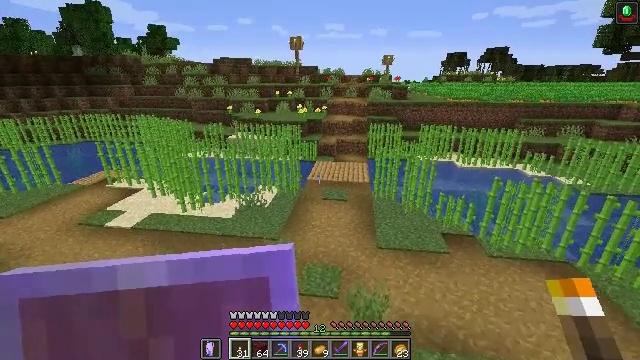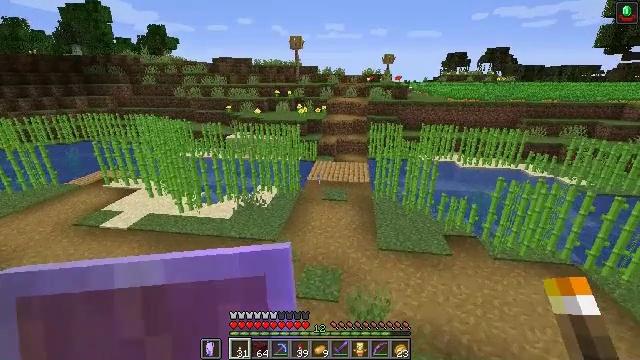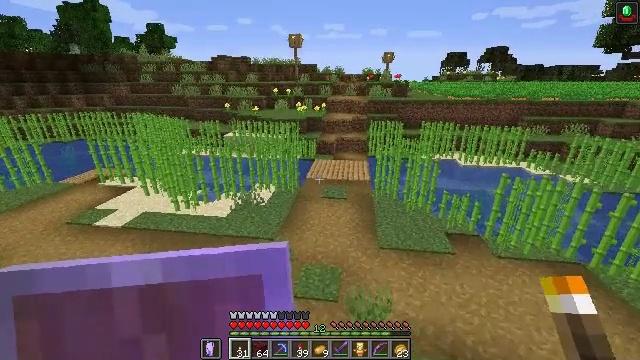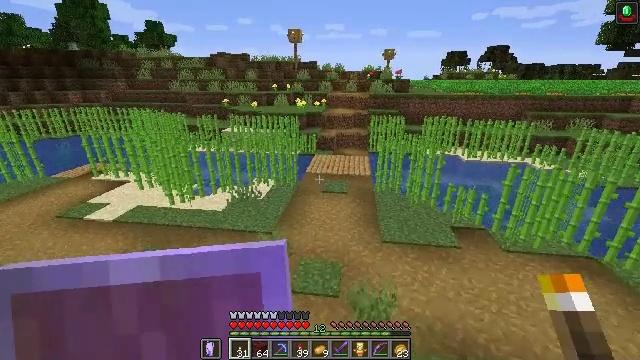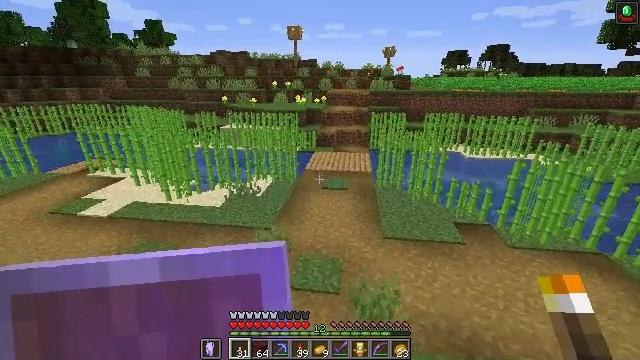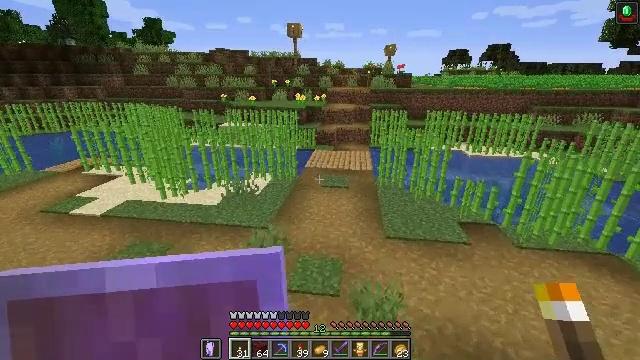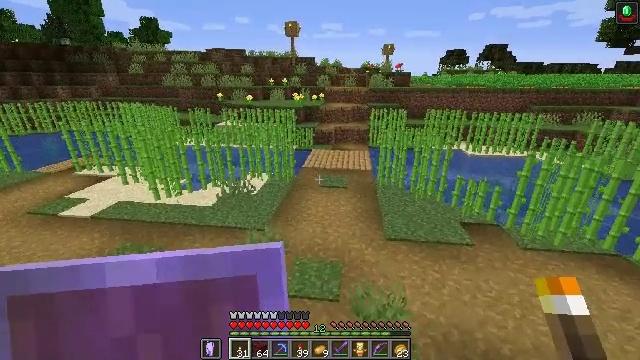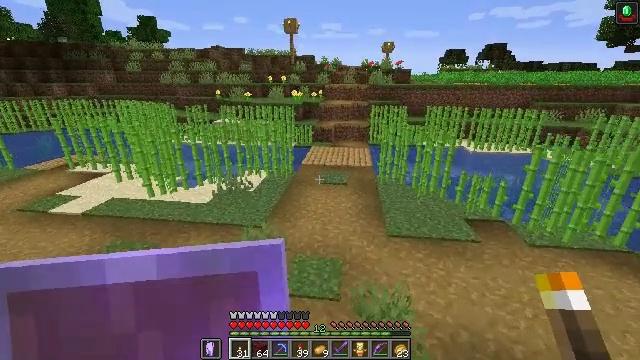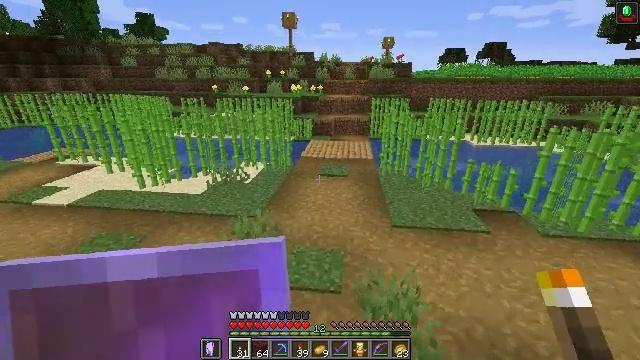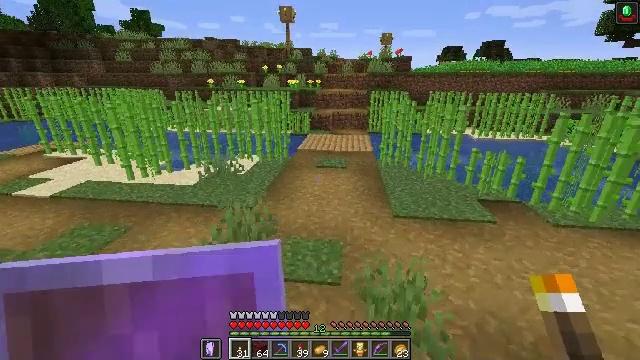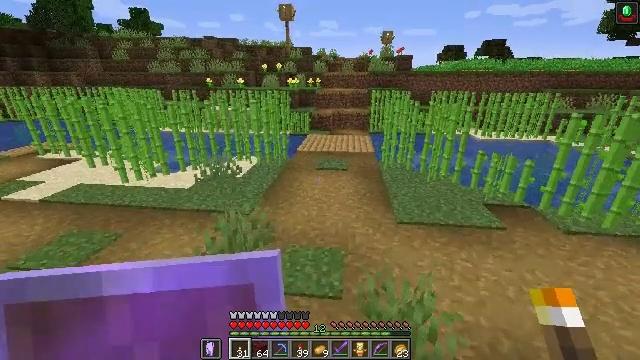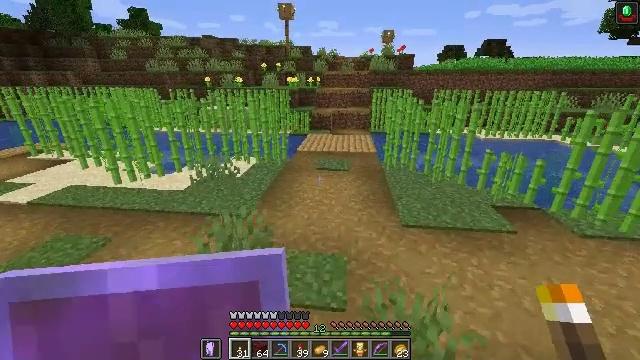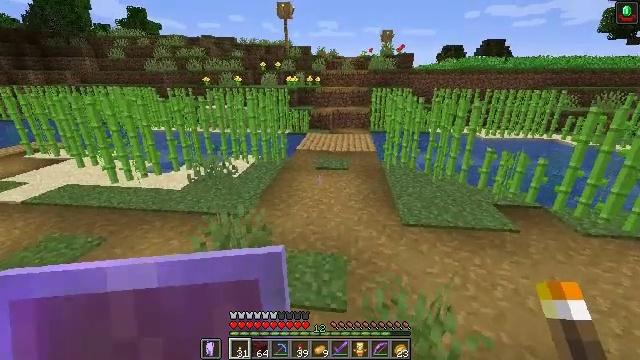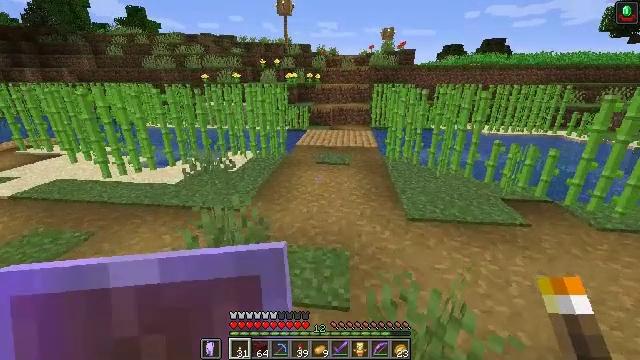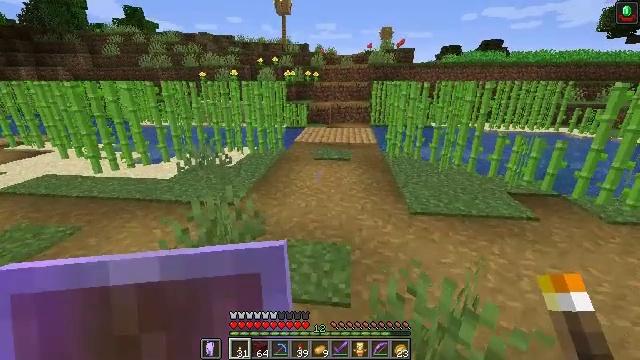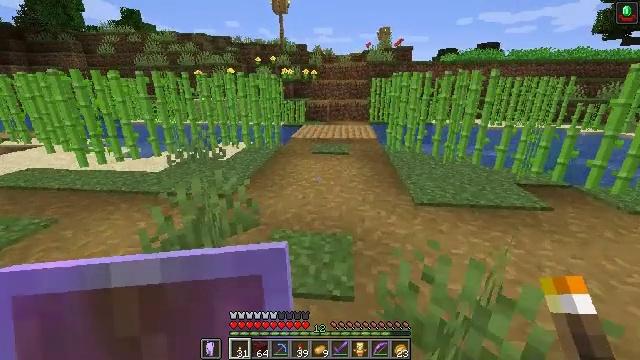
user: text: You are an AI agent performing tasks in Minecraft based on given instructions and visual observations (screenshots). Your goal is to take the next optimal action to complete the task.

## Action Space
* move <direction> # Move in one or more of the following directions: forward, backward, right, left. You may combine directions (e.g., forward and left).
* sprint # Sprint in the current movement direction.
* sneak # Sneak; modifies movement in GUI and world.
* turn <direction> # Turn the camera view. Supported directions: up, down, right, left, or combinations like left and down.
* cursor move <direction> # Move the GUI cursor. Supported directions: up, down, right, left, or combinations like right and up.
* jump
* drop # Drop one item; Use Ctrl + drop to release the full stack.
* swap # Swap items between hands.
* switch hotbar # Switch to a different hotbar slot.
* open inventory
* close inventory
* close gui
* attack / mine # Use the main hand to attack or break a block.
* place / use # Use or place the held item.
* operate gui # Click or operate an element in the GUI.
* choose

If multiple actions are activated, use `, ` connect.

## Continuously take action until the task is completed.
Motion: motion action
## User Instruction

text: Open a furnace and craft cooked mutton.
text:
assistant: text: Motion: move forward
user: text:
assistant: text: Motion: move forward
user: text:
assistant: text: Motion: move forward
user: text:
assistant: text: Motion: move forward
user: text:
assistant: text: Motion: move forward
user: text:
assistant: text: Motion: move forward
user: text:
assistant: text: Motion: move forward
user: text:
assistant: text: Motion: move forward
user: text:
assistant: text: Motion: move forward
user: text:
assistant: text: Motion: move forward
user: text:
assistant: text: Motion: move forward
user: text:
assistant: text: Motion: move forward
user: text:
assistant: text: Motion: move forward
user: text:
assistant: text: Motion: move forward
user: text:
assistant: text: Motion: move forward
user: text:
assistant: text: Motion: move forward, turn right
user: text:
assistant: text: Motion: move forward, turn right
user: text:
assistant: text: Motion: move forward
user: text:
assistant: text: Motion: move forward
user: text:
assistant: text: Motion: move forward
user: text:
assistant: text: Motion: move forward
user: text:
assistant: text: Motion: move forward
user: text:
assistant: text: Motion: move forward
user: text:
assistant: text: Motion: move forward
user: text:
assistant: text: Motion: move forward
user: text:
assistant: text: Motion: move forward
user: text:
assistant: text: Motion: move forward
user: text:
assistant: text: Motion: move forward
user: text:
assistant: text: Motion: move forward
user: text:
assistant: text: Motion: move forward